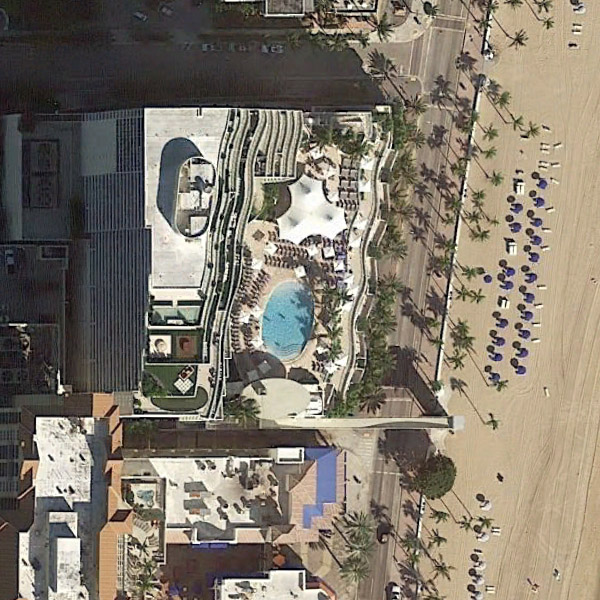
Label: Resort